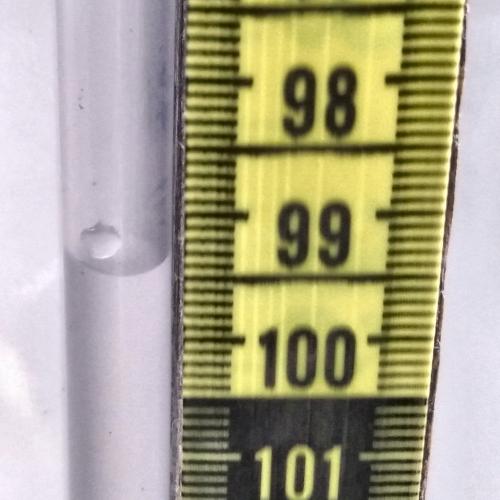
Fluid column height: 99.4 cm